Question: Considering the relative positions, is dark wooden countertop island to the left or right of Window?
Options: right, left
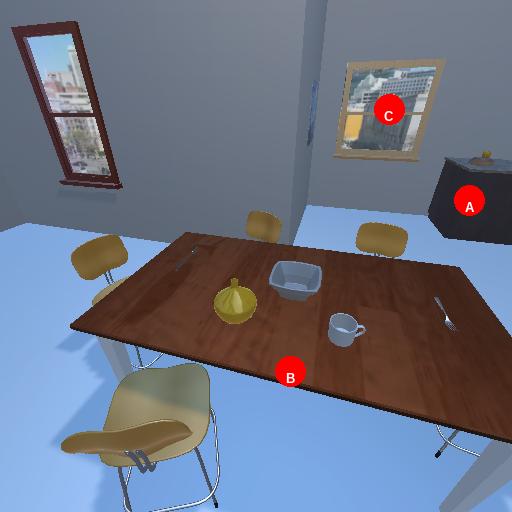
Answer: right